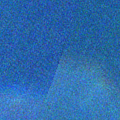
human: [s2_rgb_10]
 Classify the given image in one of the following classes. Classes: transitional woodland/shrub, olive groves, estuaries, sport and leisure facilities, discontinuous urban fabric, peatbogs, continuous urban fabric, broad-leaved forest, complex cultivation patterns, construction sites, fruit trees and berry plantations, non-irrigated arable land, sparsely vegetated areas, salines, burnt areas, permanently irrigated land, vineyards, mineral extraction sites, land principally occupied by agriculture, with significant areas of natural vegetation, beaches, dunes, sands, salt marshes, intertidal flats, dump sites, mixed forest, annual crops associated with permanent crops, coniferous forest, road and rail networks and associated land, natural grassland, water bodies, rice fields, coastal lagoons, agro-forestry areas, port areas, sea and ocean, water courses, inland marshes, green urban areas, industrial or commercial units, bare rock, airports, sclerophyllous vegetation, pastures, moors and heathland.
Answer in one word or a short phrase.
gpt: sea and ocean